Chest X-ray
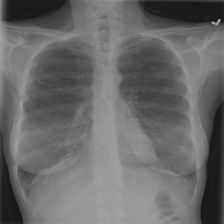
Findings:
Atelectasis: negative
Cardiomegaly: negative
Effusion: negative
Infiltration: negative
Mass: negative
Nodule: negative
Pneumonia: negative
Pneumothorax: negative
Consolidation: negative
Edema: negative
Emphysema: negative
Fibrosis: negative
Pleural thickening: negative
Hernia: negative